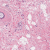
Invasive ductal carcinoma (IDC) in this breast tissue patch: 0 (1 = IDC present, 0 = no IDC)